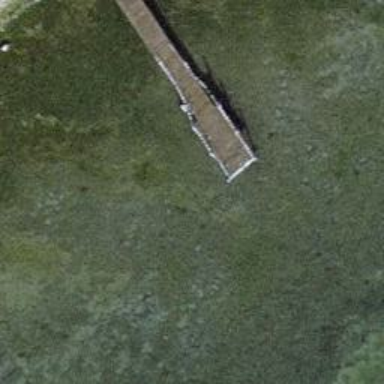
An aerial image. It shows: Man-made pier.